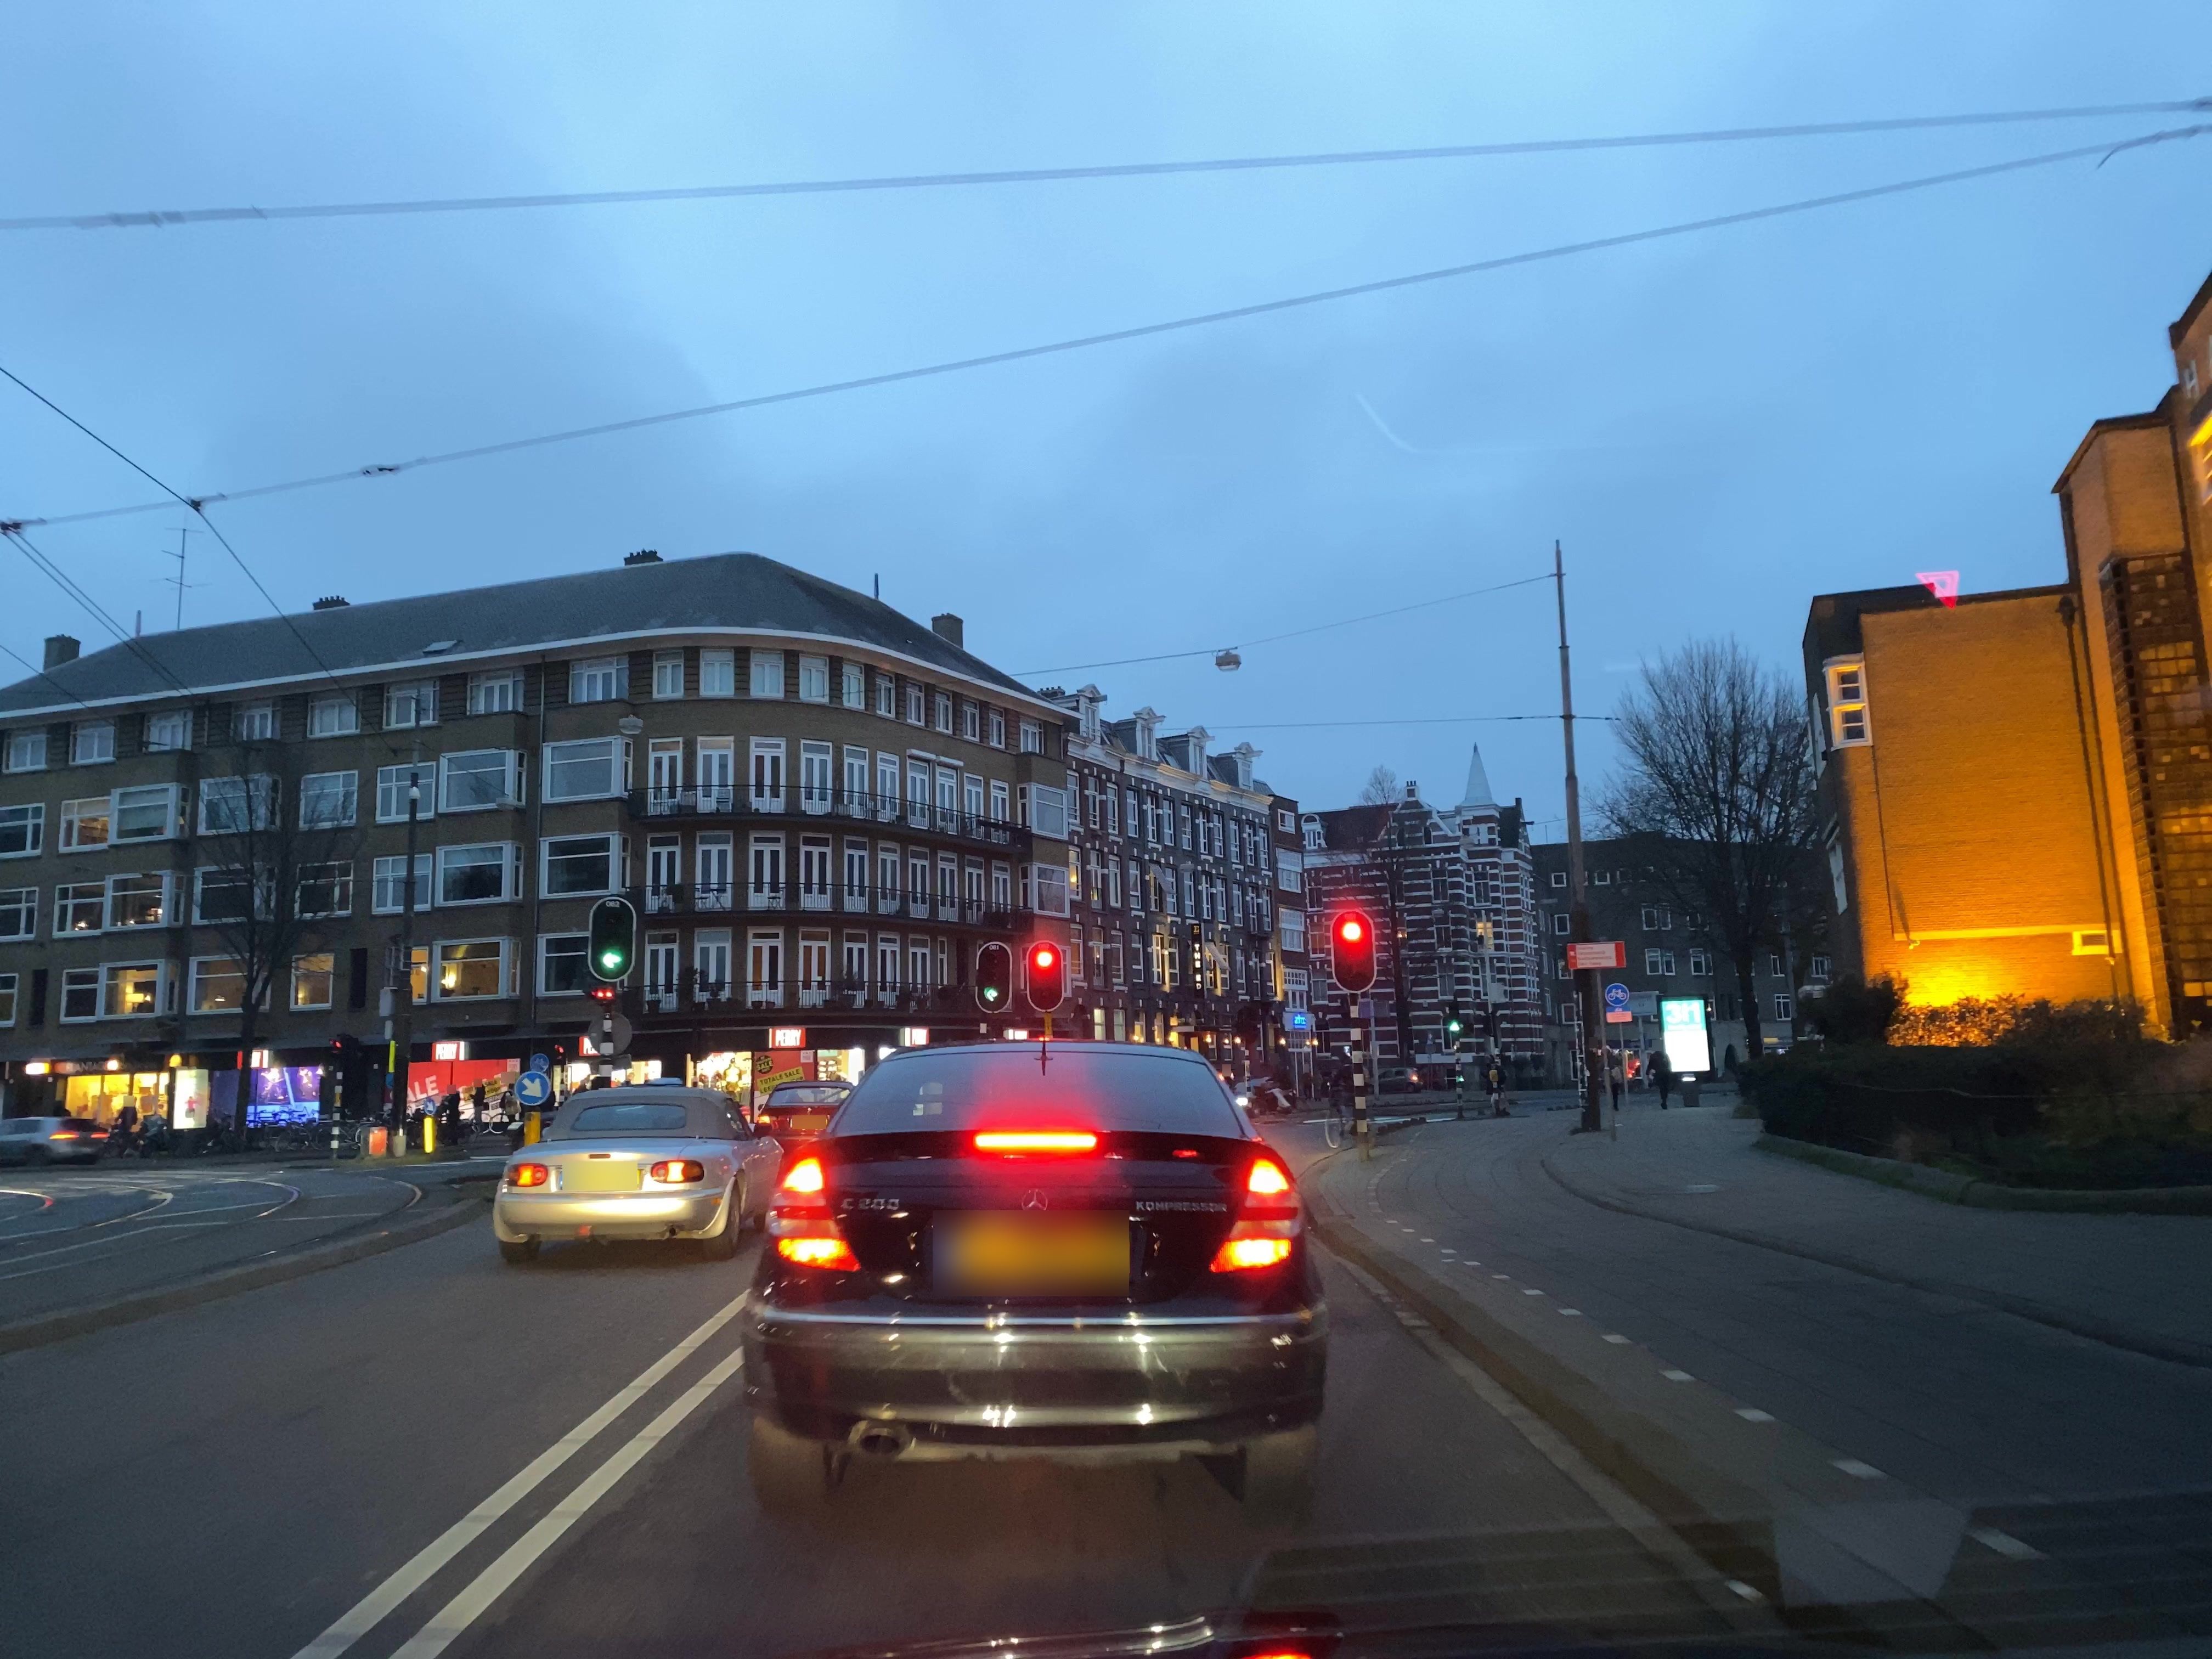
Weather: clear
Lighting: dusk/dawn
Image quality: good
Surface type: driving surface
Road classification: primary
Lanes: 2
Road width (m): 1.80
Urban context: urban centre
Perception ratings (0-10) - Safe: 4.26, Lively: 8.13, Beautiful: 4.53, Boring: 0.8, Depressing: 4.47, Wealthy: 6.29